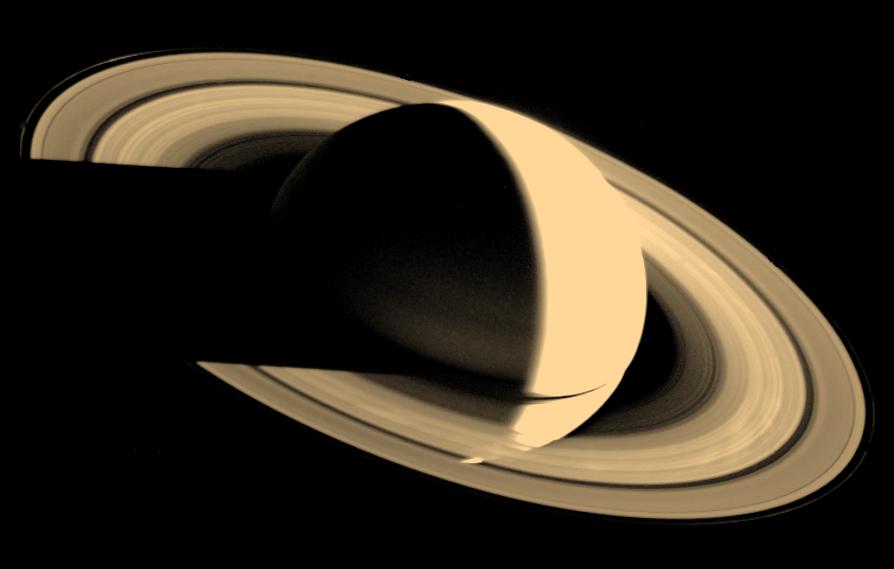
Saturn and its Rings Saturn, Voyager